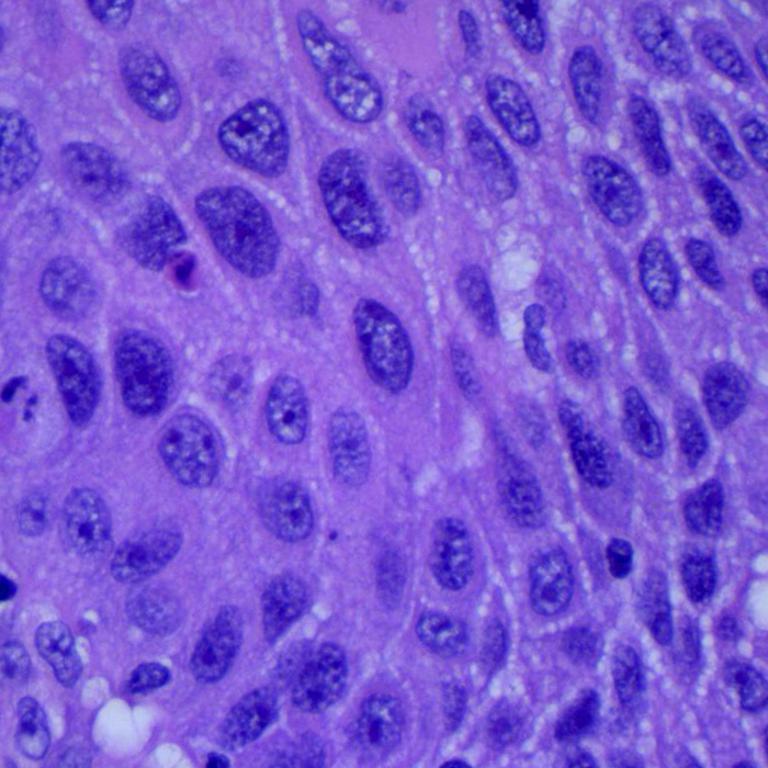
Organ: lung
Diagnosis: squamous carcinomas